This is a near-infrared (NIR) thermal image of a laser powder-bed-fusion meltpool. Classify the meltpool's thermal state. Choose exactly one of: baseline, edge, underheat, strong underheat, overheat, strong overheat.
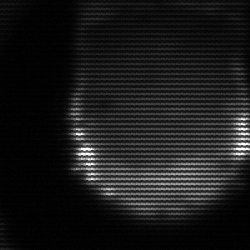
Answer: edge